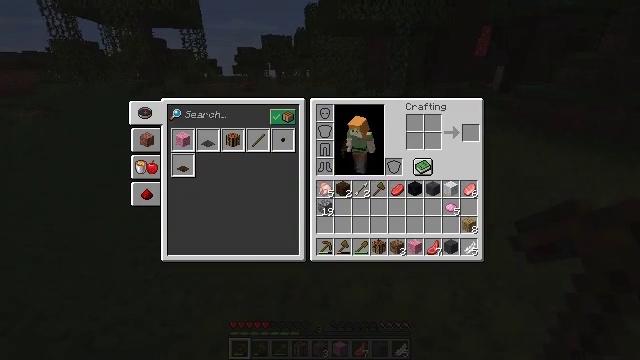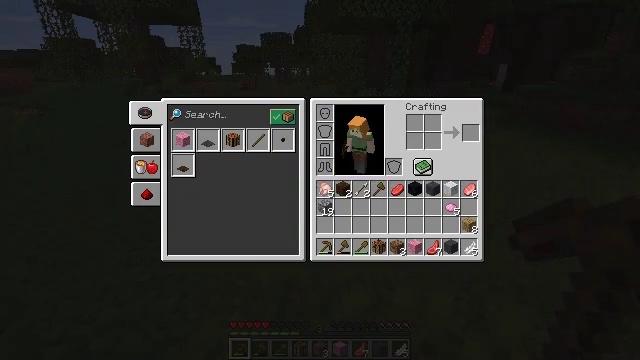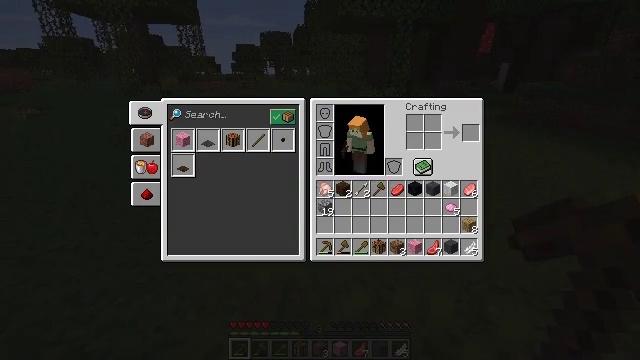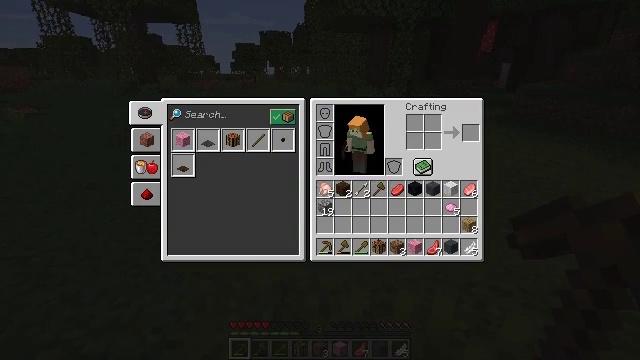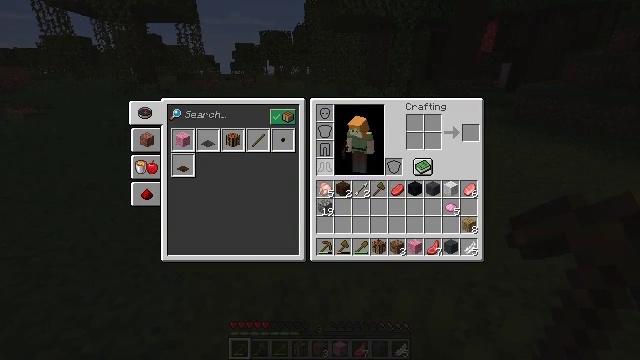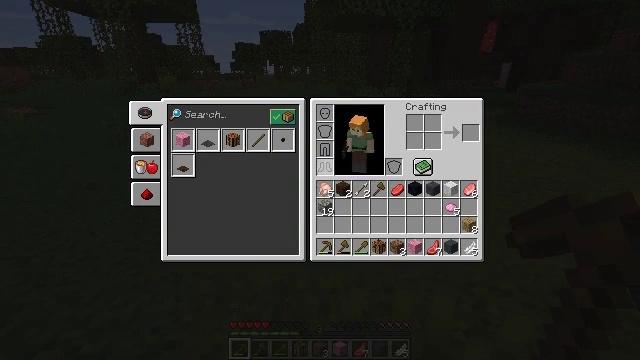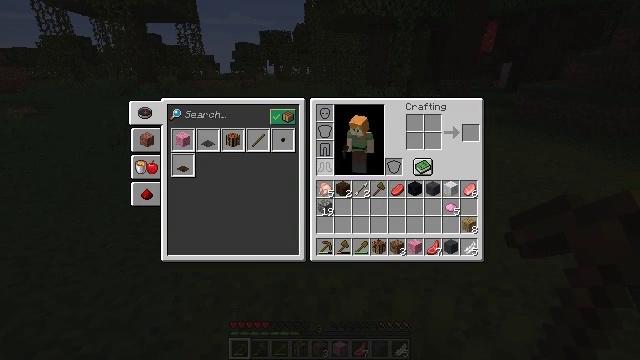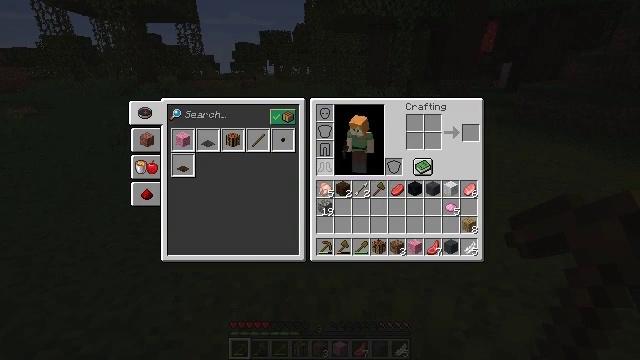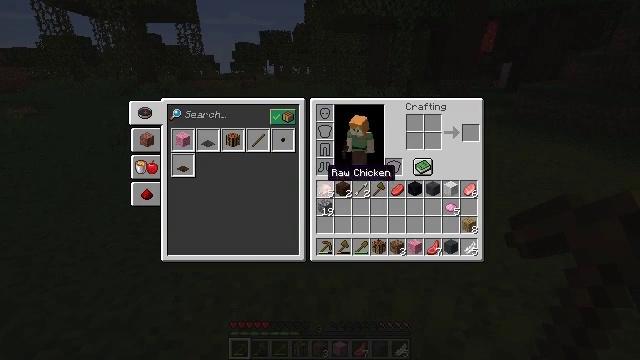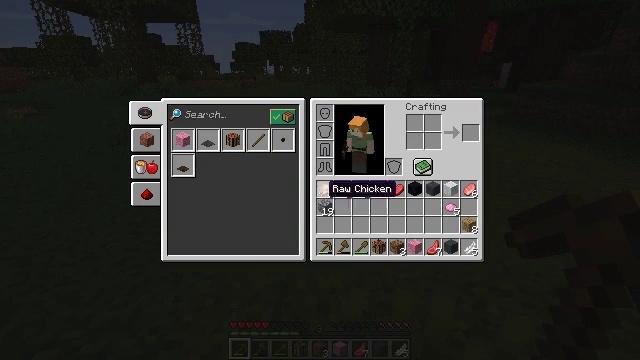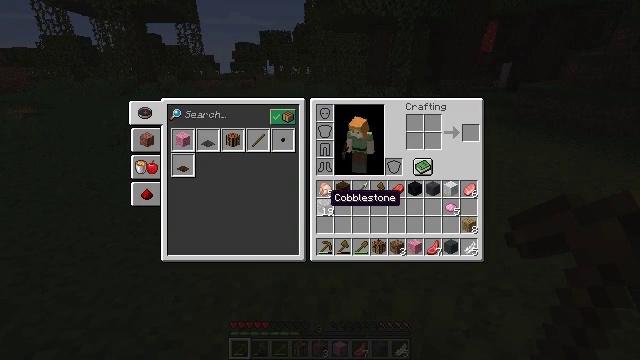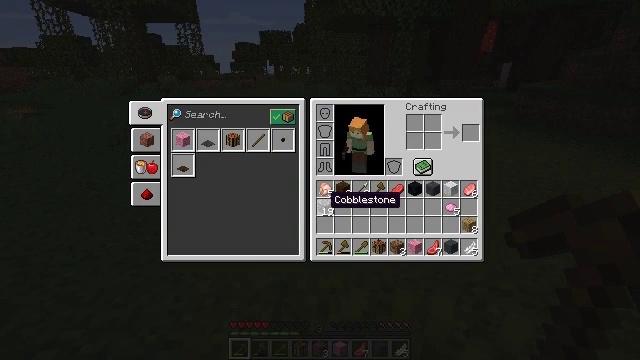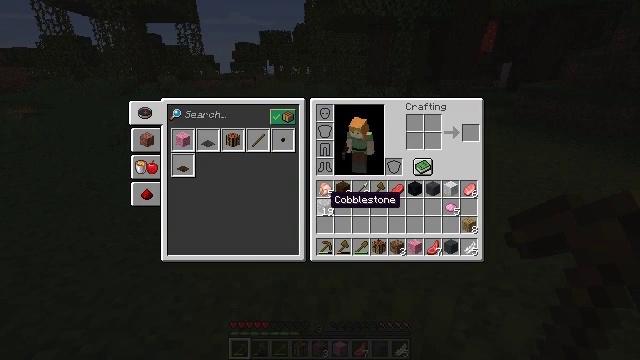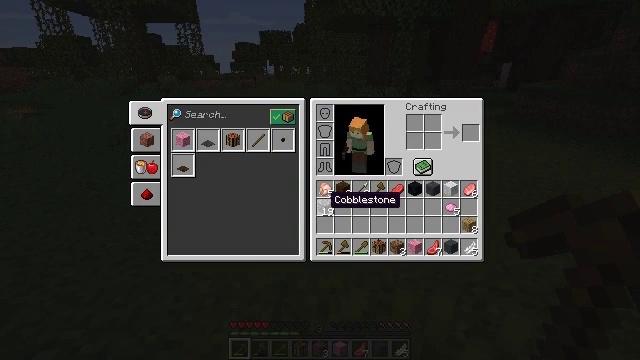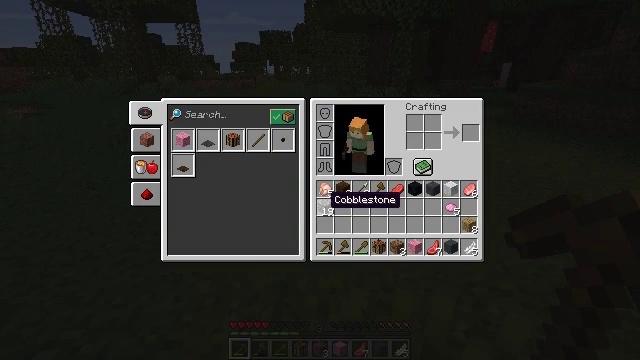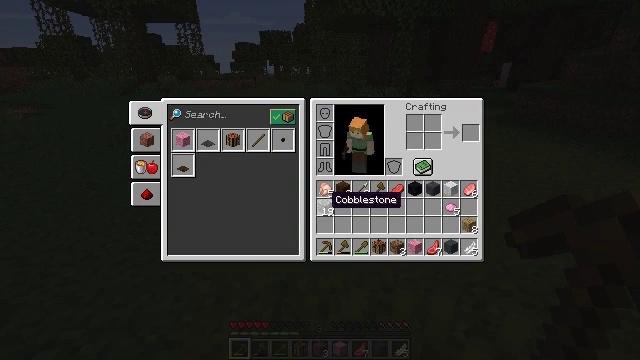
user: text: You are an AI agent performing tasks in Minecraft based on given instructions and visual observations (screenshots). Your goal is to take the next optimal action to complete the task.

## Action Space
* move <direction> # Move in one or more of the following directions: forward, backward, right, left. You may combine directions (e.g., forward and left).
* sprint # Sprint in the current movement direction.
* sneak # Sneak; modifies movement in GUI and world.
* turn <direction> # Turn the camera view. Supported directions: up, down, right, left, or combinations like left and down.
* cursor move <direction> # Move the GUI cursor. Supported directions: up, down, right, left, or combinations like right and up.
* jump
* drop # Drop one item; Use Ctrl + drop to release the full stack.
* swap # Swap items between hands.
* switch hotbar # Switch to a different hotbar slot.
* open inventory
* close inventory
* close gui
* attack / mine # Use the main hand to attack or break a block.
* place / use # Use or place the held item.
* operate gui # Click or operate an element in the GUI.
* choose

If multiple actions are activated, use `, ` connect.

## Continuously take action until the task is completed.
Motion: motion action
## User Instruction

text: Craft pink wool.
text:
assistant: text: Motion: open gui
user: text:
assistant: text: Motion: no_op
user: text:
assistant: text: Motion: no_op
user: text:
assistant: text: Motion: cursor move right and up
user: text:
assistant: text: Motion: no_op
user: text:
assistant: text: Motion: no_op
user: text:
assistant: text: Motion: no_op
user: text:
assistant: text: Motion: cursor move down
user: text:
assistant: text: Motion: cursor move down
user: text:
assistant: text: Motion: cursor move down
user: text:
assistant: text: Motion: no_op
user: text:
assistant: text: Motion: no_op
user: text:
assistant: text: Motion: no_op
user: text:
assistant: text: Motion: no_op
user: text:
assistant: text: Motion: no_op
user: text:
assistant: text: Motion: no_op
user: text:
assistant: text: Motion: no_op
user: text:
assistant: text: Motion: no_op
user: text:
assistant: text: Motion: cursor move left and up
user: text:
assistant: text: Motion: cursor move left and up
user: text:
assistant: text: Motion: cursor move left and up
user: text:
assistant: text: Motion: cursor move left
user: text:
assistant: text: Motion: cursor move left
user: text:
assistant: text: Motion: no_op
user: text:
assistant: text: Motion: no_op
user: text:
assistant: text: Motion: cursor move right
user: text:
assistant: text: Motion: cursor move right
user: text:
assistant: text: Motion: cursor move down
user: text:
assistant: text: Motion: no_op
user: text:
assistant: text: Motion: cursor move left